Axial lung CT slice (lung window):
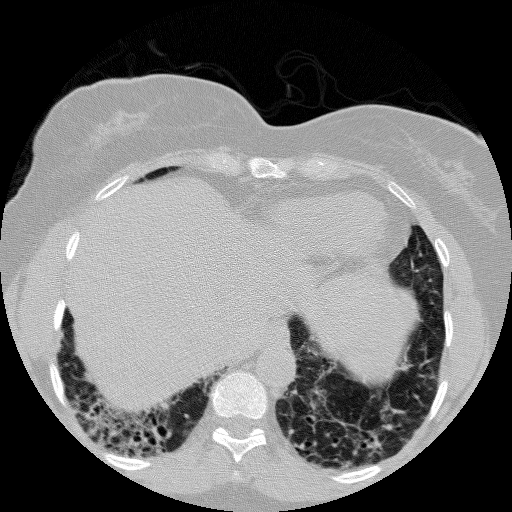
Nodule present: no